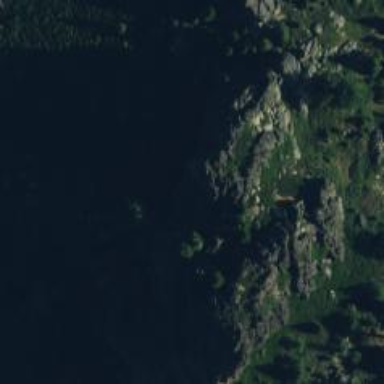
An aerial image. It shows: Crag for climbing.